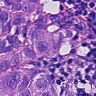
Metastatic tissue present: yes